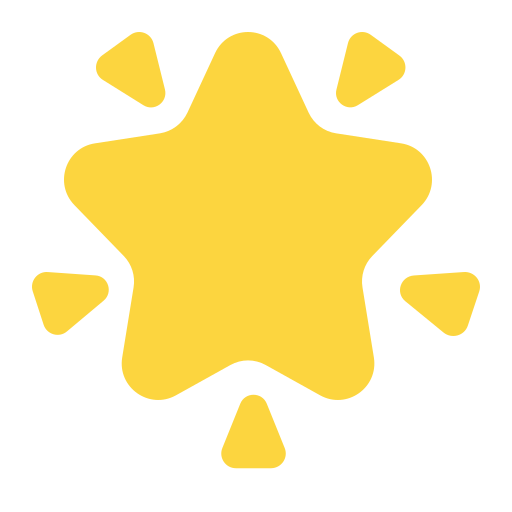
glowing star flat